Question: Im tring to run this example from the 'Renjin' website, <URL> , im tring to run the first "A simple primer" example.
following is my directory layout:

And here is my code:
'''
package stackoverflow;
import javax.script.ScriptEngine;
import javax.script.ScriptEngineManager;
import org.renjin.sexp.*; // <-- import Renjin's object classes
/**
*
* @author yschellekens
*/
public class StackOverflow {
public static void main(String[] args) throws Exception {
ScriptEngineManager factory = new ScriptEngineManager();
// create a Renjin engine
ScriptEngine engine = factory.getEngineByName("Renjin");
// evaluate R code from String, cast SEXP to a DoubleVector and store in the 'res' variable
DoubleVector res = (DoubleVector)engine.eval("a <- 2; b <- 3; a*b");
System.out.println("The result of a*b is: " + res);
}
}
'''
Why am i getting the following Exception? (i should get of 6)
'''
run:
Exception in thread "main" java.lang.NullPointerException
at stackoverflow.StackOverflow.main(StackOverflow.java:22)
Java Result: 1
BUILD SUCCESSFUL (total time: 0 seconds)
'''
thanks in advance
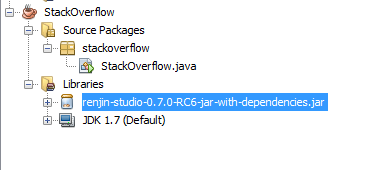
Answer: The exception is throw because your application can't find the Renjin ScriptEngine. You have provided renjin-studio as a library, but you need the renjin-script-engine library which is available from <URL>.
Unfortunately 'ScriptEngineManager.getEngineByName()' only returns 'null' if it can't find the engine so you can add the following check to ensure that the engine has loaded:
'''
// check if the engine has loaded correctly:
if(engine == null) {
throw new RuntimeException("Renjin Script Engine not found on the classpath.");
}
'''
Also note: it is called , not !